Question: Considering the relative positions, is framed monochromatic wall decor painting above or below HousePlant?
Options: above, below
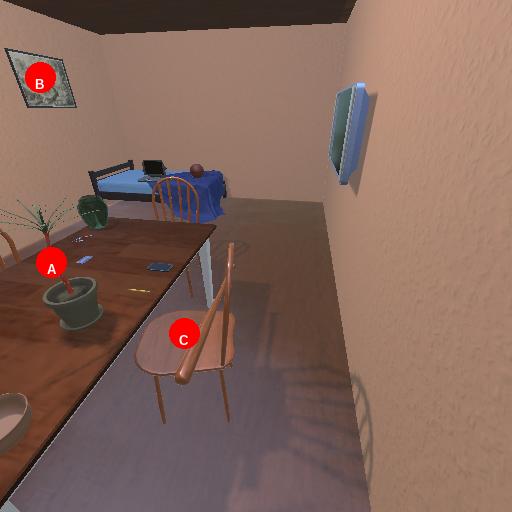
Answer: above